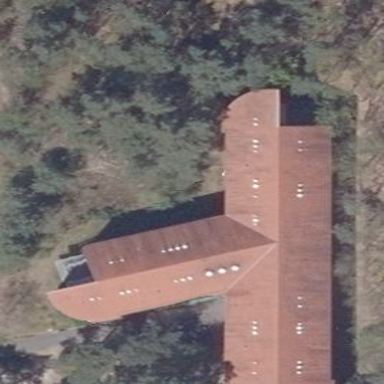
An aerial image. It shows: Dormitory building.